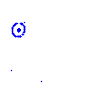
Particle: pion